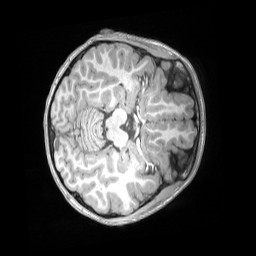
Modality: T1w
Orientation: axial
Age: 12
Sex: male
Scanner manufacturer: siemens
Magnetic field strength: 3 T
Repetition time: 2.53 s
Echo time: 0.00164 s